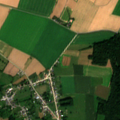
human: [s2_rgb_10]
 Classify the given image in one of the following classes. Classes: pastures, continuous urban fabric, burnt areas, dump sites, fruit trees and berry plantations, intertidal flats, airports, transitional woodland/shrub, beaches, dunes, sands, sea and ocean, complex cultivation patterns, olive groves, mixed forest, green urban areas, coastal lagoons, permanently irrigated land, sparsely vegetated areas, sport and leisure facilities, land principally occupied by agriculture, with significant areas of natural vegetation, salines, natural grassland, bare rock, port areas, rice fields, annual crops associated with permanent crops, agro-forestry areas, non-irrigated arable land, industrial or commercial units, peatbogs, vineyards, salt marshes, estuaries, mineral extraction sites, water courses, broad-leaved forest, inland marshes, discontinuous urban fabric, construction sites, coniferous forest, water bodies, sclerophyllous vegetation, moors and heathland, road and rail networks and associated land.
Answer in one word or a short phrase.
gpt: discontinuous urban fabric, non-irrigated arable land, pastures, complex cultivation patterns, broad-leaved forest